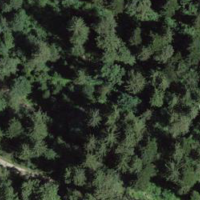
EUNIS habitat code: 44
Species observed at this site:
Aruncus dioicus